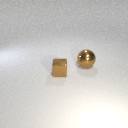
large brown metal sphere to the right of small brown metal cube